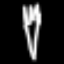
Label: fork